Question:
> '''
self.newsImage = [[UIImageView alloc] initWithFrame:CGRectMake(0,0,300,130)];
//set placeholder image or cell won't update when image is loaded
self.newsImage.image = [UIImage imageNamed:@"newsDetail.png"];
//load the image
self.newsImage.imageURL = [NSURL URLWithString:imageBig];
[imageBack addSubview:self.newsImage];
'''
I have one image on 40*40 size but image view size 300*130. How to avoid stretching image.
I want center of the UIImageview.
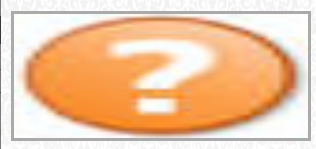
Answer: Just center the content:
'''
self.newsImage.contentMode = UIViewContentModeCenter;
'''